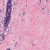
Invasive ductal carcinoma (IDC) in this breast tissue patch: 0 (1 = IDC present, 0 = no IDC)